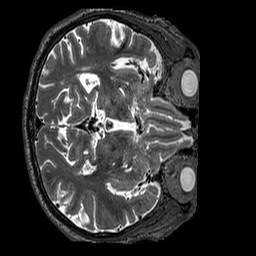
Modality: T2w
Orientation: axial
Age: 72
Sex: male
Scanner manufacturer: siemens
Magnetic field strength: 3 T
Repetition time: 3.2 s
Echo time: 0.567 s